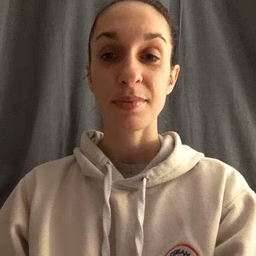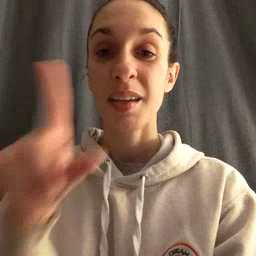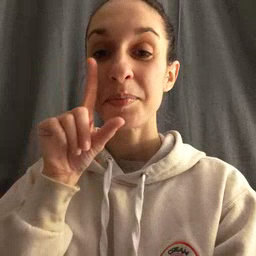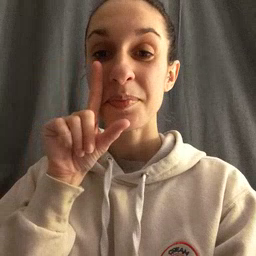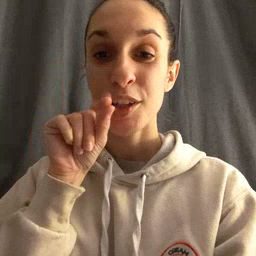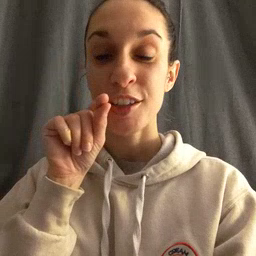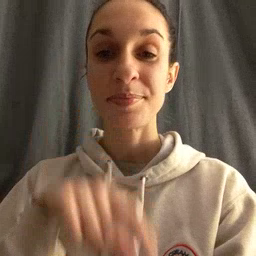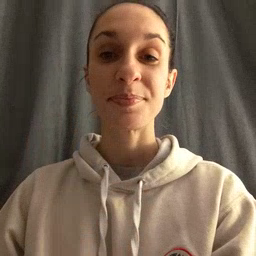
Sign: bird